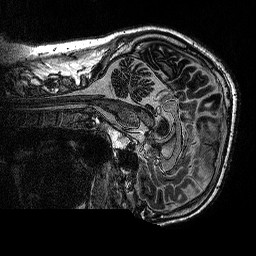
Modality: MP2RAGE
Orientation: sagittal
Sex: male
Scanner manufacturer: siemens
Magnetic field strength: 3 T
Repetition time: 5 s
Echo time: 0.00292 s